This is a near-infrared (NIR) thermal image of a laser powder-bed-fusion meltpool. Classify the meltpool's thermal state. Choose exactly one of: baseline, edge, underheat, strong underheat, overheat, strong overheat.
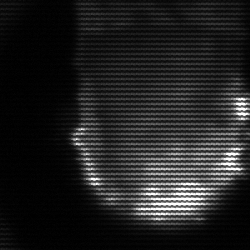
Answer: baseline